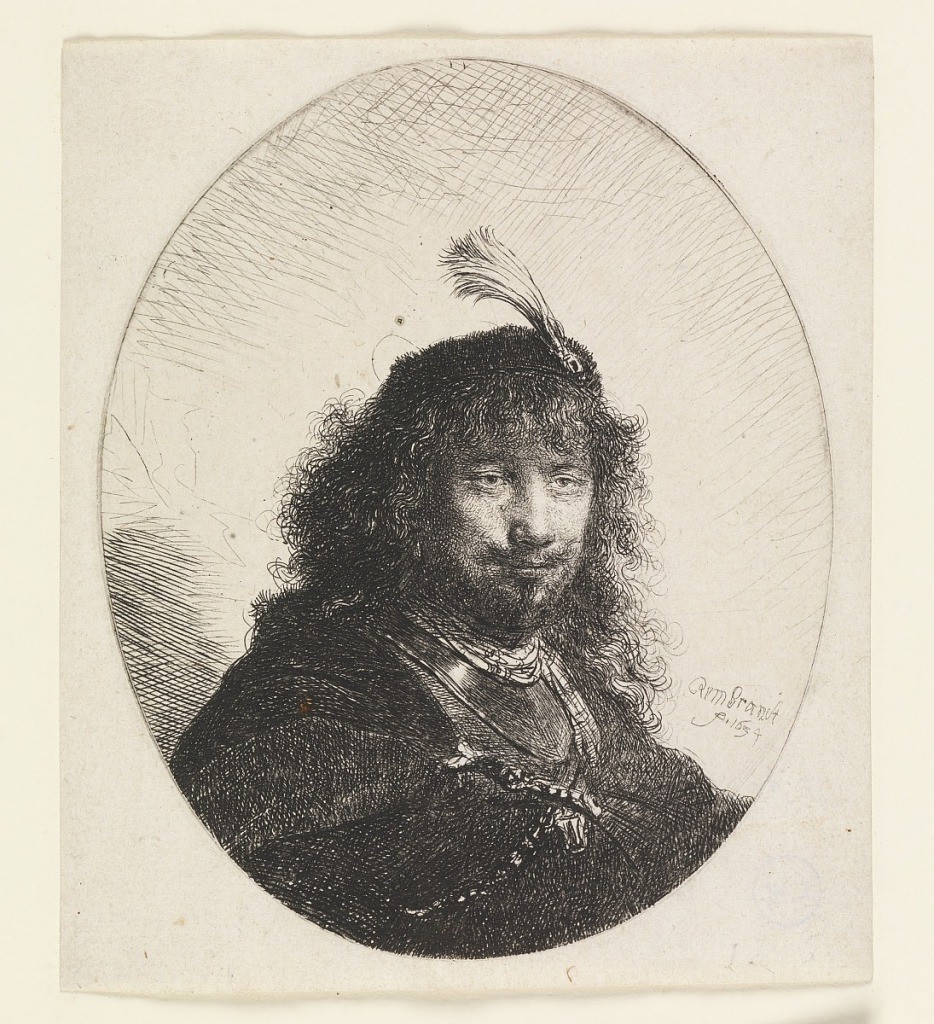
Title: Rembrandt with Plumed Hat and Lowered Sabre
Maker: Rembrandt Harmensz van Rijn, Dutch, 1606–1669
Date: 1634
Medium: Etching on laid paper
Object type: Print
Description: Oval composition. The bust length portrait of a man, turned toward the right. He wears a plumed hat.